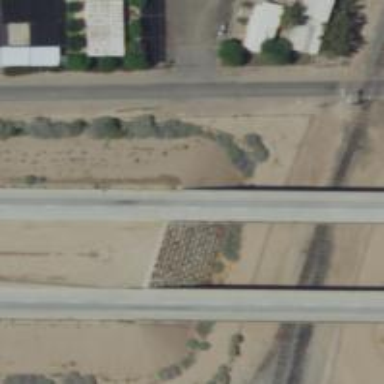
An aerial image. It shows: Bridge over trunk highway with expressway.